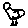
Label: bird